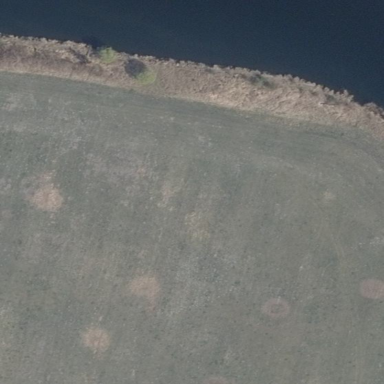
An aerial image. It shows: Wetland area characterized by wet meadow.